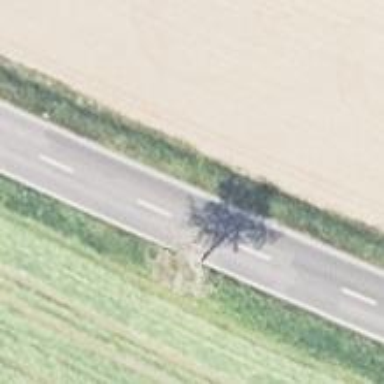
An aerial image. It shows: Secondary road with asphalt surface.